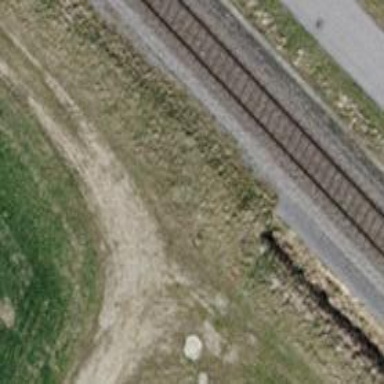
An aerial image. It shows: Track with grade 5 tracktype.